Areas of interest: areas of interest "Kerqin District Hui Nationality Elementary School"
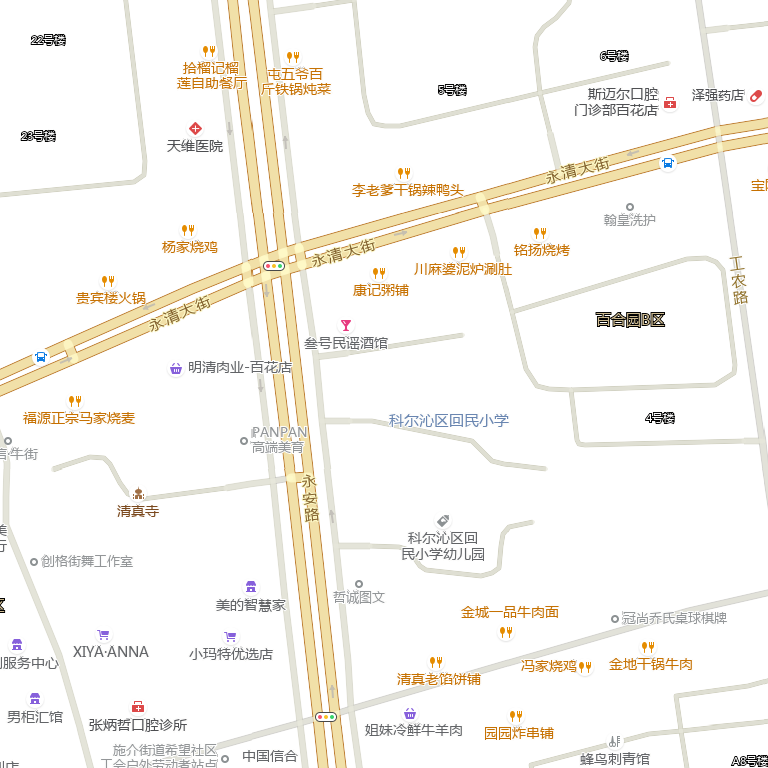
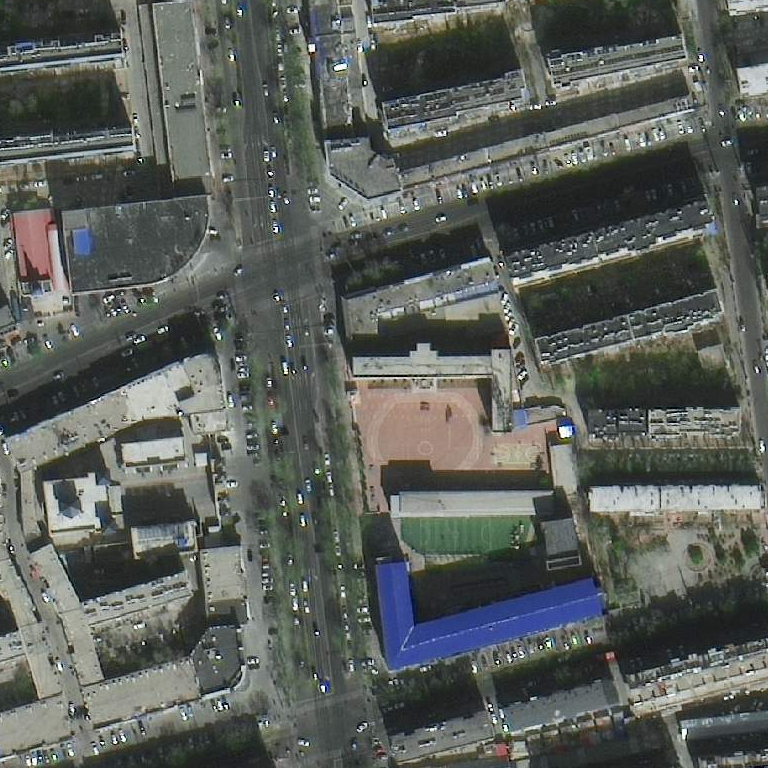